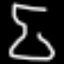
Label: hourglass